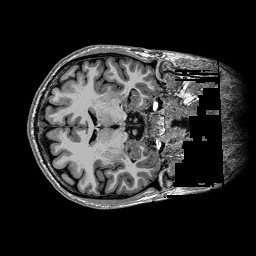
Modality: T1w
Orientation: axial
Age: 31
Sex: male